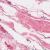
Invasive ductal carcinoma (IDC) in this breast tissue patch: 0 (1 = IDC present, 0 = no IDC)